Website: apple
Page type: store-pickup
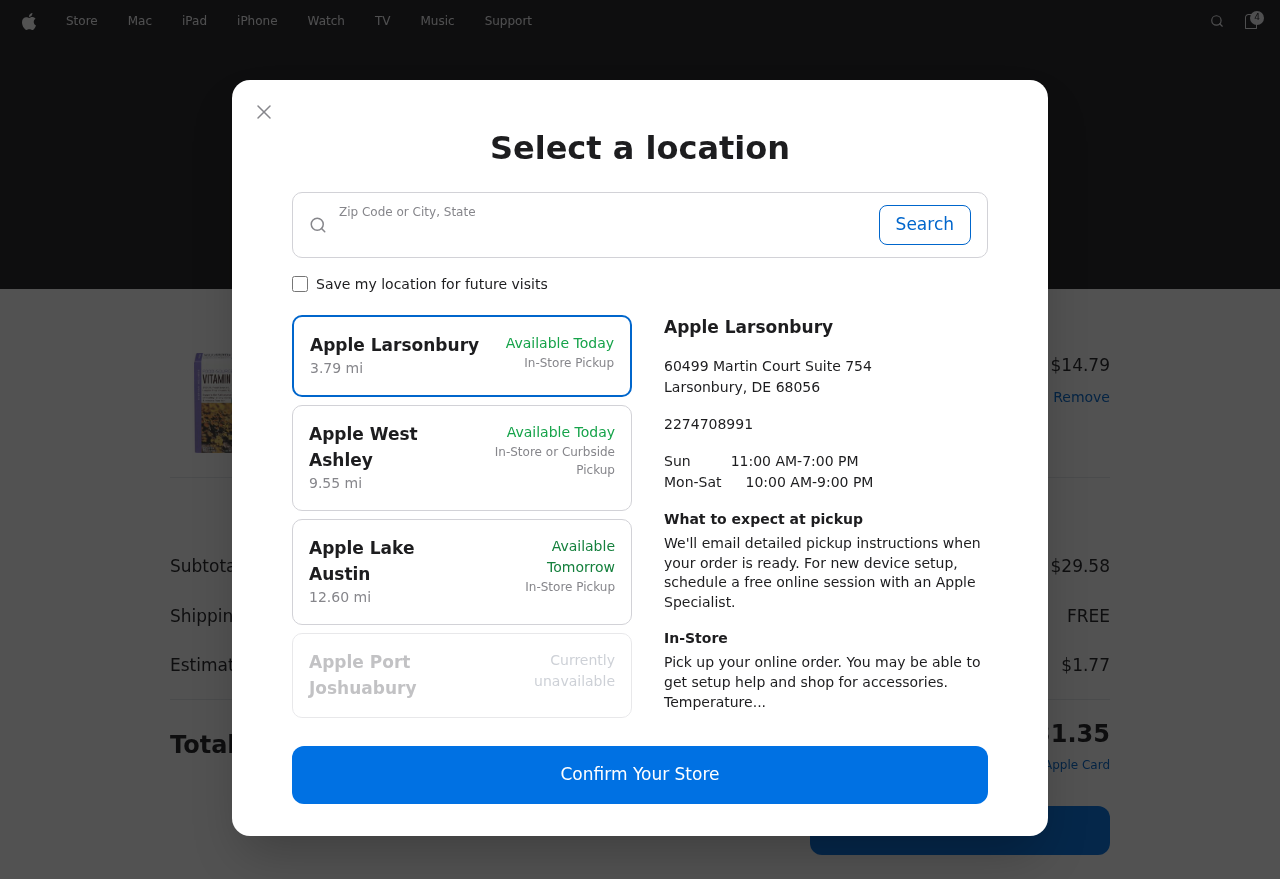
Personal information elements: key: PII_CITY_STATE
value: Port Aprilstad, DE
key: PII_LOCATION1_CITY
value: Apple Larsonbury
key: PII_LOCATION1_CITY_STATE_ZIP
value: Larsonbury, DE 68056
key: PII_LOCATION1_STREET
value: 60499 Martin Court Suite 754
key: PII_LOCATION2_CITY
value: Apple West Ashley
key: PII_LOCATION3_CITY
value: Apple Lake Austin
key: PII_LOCATION4_CITY
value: Apple Port Joshuabury
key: PII_PHONE
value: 2274708991
Product elements: key: PRODUCT1_NAME
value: WHOLE FOODS MARKET Food-Sourced Vitamin D3 2000 IU, 60 CT
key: PRODUCT1_PRICE
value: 14.79
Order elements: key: ORDER_NUM_ITEMS
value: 4
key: ORDER_TOTAL
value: $31.35
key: ORDER_SUBTOTAL
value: $29.58
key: ORDER_SHIPPING_COST
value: FREE
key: ORDER_TAX
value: $1.77
Search elements: key: SEARCH_CITY_STATE
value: Port Aprilstad, DE